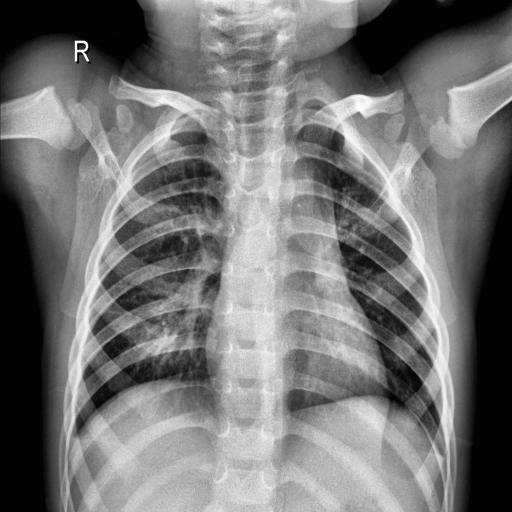
Finding: NORMAL